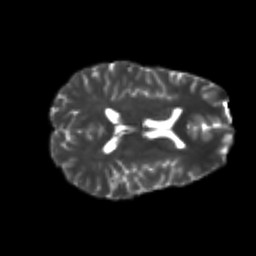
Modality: T2w
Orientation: axial
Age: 22
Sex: female
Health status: healthy
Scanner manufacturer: philips
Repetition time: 7.388 s
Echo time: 0.08599 s